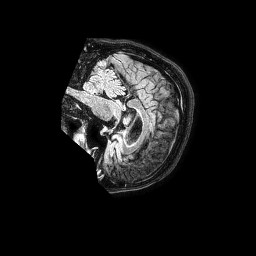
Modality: FLAIR
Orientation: sagittal
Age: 66
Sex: male
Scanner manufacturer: philips
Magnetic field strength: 1.5 T
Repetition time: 4.8 s
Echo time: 0.3 s